Question: Is there a way to make a canvas selection tool in wxpython?
LEFT BUTTON PRESSED:
When the left button is pressed start drawing rectangle and update it until the user releases the left button.
LEFT BUTTON RELEASED:
Finish drawing rectangle
It is something similar that you would see in a paint program.

If possible please provide an example.
Thanks.
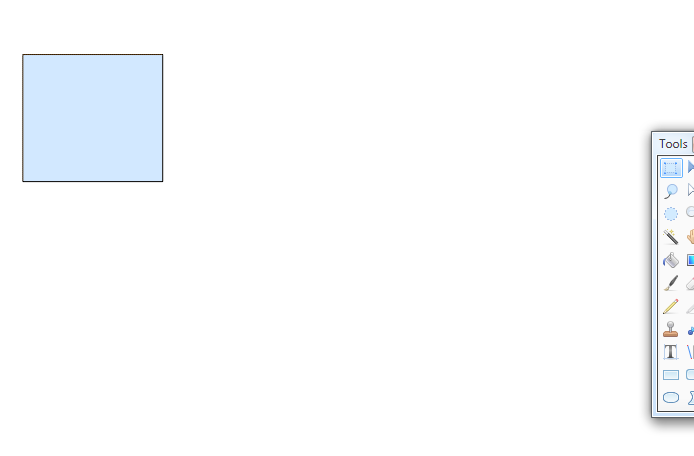
Answer: You could try to do it with <URL>